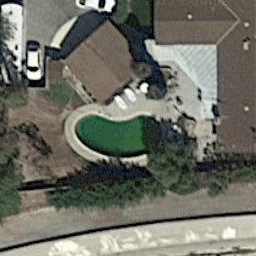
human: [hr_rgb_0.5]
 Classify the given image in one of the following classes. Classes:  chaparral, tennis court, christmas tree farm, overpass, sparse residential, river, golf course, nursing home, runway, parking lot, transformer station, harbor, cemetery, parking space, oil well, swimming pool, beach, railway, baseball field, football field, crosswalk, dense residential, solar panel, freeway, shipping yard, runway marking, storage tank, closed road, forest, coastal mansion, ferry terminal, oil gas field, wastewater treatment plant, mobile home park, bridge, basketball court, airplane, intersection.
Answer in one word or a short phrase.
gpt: swimming pool